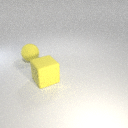
large yellow rubber cube in front of large yellow rubber sphere